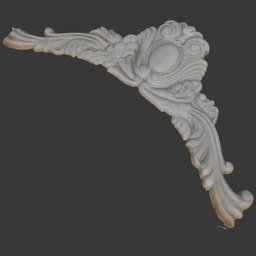
Label: decoration